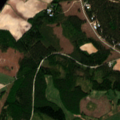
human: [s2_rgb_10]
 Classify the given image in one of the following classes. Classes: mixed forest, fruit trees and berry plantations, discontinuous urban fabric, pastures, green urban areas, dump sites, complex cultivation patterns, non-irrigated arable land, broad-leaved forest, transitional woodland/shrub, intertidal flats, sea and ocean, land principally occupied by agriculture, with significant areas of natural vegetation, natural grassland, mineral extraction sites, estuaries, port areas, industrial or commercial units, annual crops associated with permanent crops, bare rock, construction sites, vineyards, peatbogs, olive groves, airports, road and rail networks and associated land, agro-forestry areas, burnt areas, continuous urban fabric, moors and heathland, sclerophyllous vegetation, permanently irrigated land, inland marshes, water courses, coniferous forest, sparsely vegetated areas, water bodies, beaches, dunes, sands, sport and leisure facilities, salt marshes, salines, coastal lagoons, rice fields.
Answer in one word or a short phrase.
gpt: mineral extraction sites, non-irrigated arable land, coniferous forest, mixed forest, water bodies